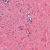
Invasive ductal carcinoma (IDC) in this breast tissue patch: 0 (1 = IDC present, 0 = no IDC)